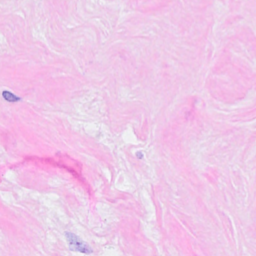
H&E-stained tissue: Breast